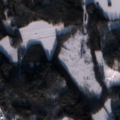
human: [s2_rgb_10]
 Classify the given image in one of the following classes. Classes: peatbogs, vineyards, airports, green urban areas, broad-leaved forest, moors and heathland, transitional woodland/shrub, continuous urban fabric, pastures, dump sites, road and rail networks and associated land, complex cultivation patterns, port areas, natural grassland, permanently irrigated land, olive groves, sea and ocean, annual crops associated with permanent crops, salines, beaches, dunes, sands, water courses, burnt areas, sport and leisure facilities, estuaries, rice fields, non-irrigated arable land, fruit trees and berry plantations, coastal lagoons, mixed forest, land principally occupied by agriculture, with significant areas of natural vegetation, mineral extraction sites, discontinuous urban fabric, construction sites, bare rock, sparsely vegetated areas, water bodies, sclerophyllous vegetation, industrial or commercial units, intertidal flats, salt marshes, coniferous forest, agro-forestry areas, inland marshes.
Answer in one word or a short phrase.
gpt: land principally occupied by agriculture, with significant areas of natural vegetation, coniferous forest, mixed forest, water bodies